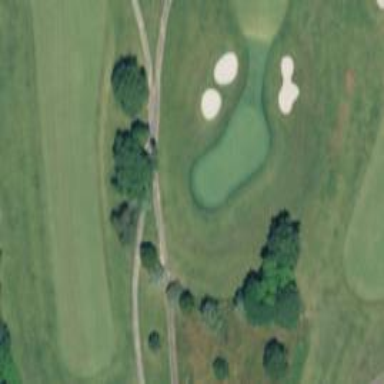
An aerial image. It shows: View of golf hole.